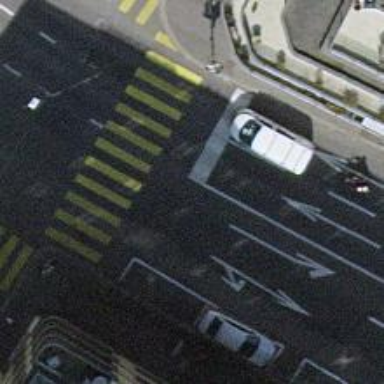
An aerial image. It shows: Crossing with traffic signals.